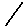
Label: line